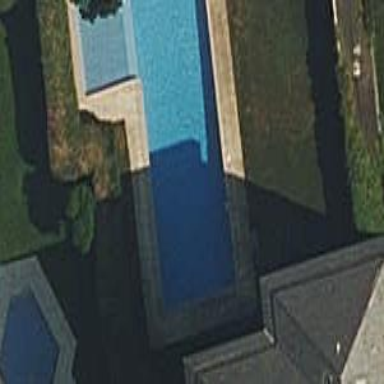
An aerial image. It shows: Swimming pool located in leisure land.